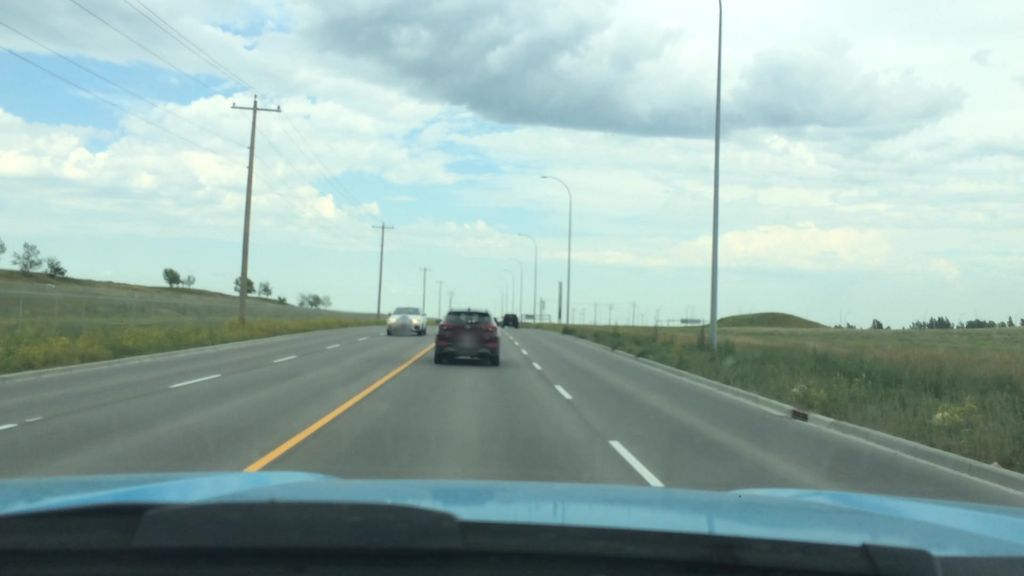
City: calgary